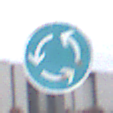
Verkehrszeichen: Kreisverkehr
Umgebung: Outdoor, Suburban
Tageszeit: Midday
Wetter: Overcast
Licht: Natural
Jahreszeit: NotSpecified
Kontrast: LowContrast